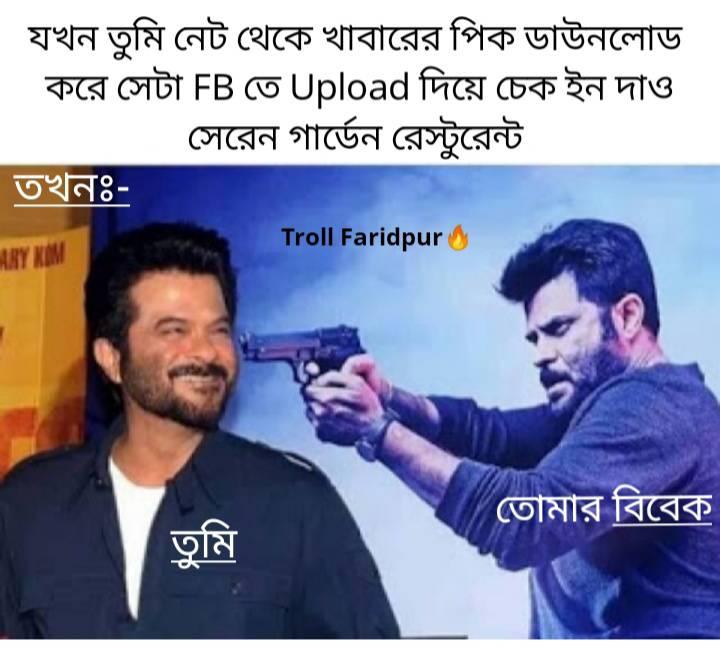
Caption: যখন তুমি নেট থেকে খাবারের পিক ডাউনলোড করে সেটা FB তে Upload দিয়ে চেক ইন দাও সেরেন গার্ডেন রেস্টুরেন্ট      তখনঃ-   তুমি    তোমার বিবেক
Label: non-hate